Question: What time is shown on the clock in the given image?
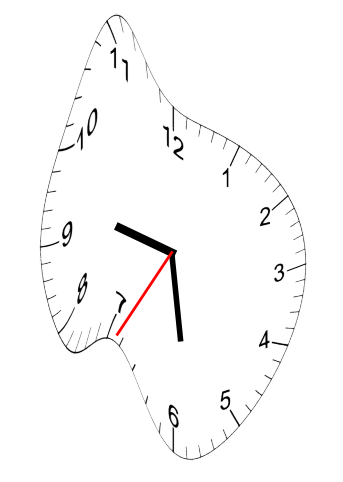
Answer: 09:28:35